Field crop: maize
Growth stage: 2
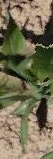
Species: maize